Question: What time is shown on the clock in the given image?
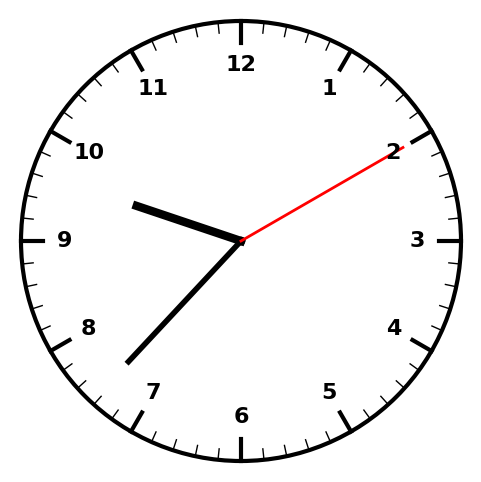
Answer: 09:37:10